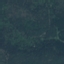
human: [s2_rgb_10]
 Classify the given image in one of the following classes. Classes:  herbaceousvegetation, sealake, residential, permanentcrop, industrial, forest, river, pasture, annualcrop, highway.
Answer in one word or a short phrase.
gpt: Forest